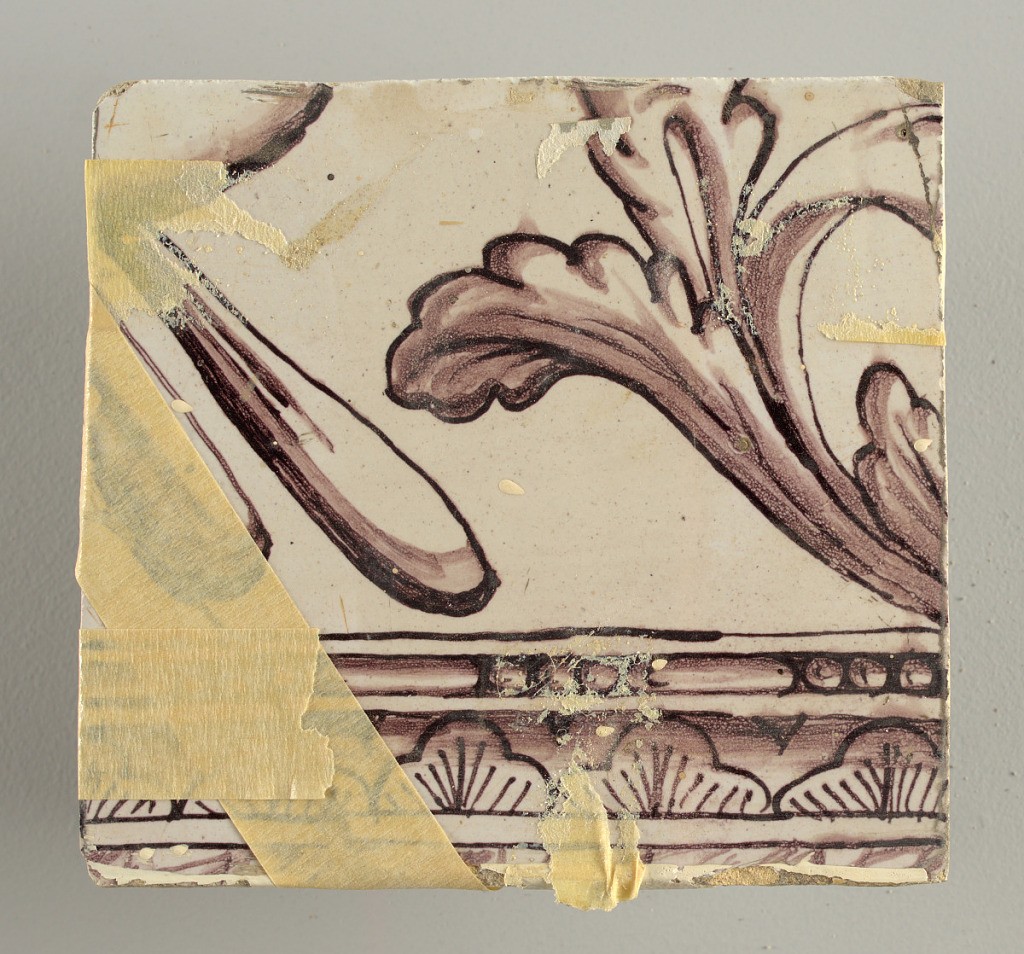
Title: Wall facing
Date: ca. 1725
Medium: tin-glazed earthenware, underglaze
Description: Two vertical rectangles, twenty-three tiles high.  A) Nine tiles wide at top; seven tiles wide at bottom.  B) Ten and one-half tiles wide.

Arabesque design of foliage.  A) with centered figure of Justice under a canopy.  B) with centered urn.